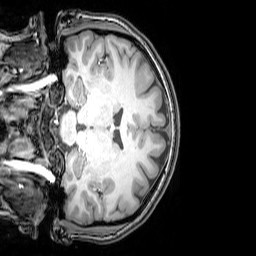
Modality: T1w
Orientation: coronal
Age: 20
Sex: female
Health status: healthy
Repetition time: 0.081 s
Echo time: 0.037 s